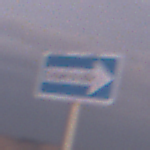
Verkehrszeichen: EinbahnstrasseRechtsweisend
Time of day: SunriseSunset
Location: Outdoor (Nature)
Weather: PartlyCloudy
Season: NotSpecified
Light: Natural